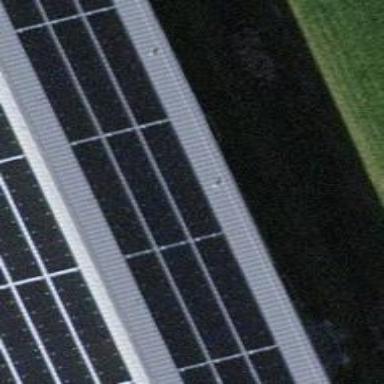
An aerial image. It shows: Solar power generator with photovoltaic panels.